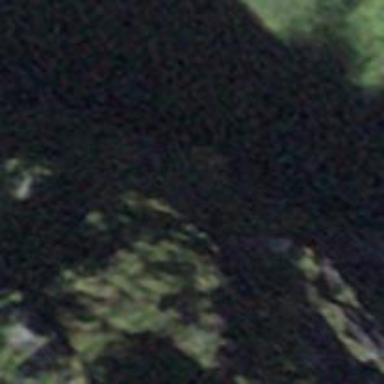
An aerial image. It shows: Natural cliff.